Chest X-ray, PA view. Patient: 24 years old, sex M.
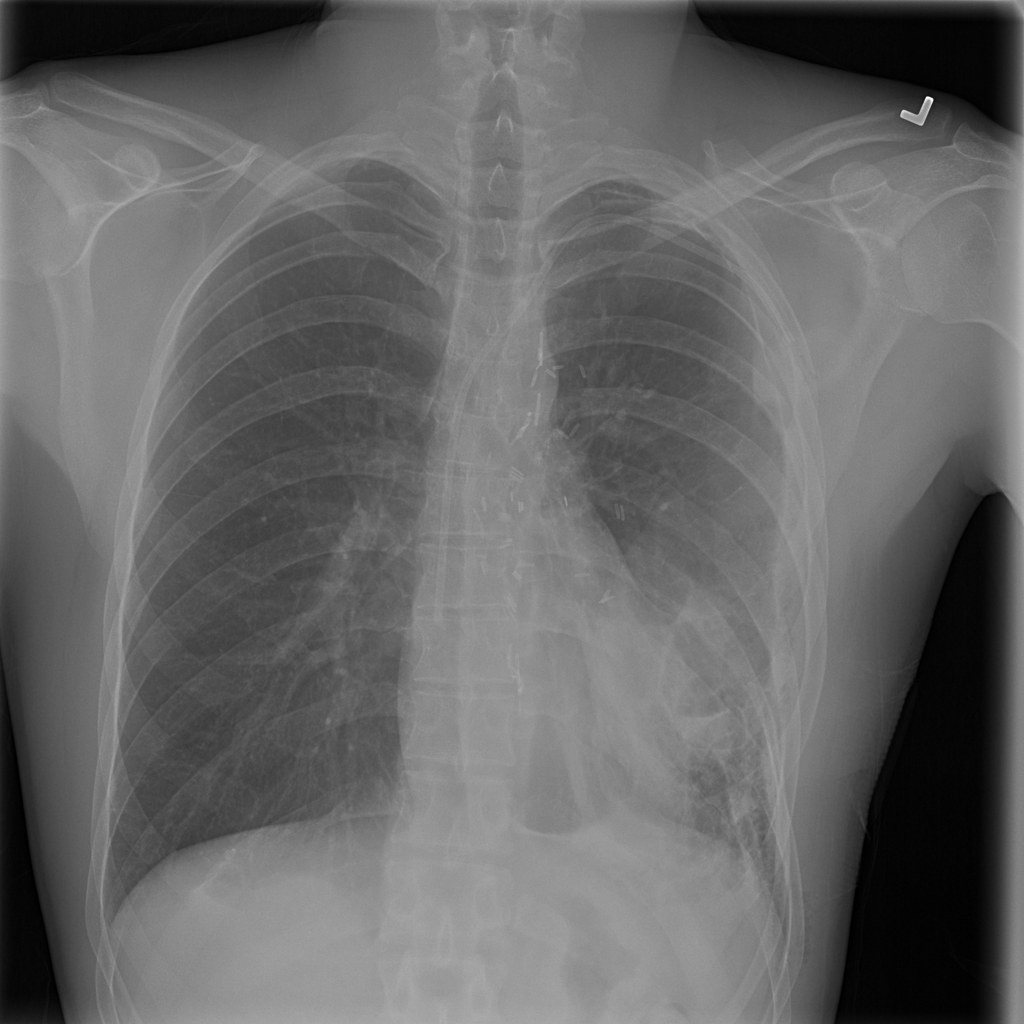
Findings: Effusion, Pneumothorax